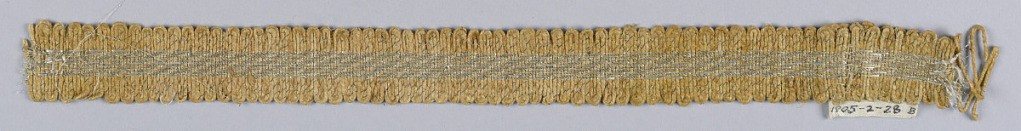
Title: Trimming
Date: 16th century
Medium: linen, silk, silver thread Technique: woven
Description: Band with a design of a silver ornament in the center and a scalloped edge formed by the manipulation of the weft.